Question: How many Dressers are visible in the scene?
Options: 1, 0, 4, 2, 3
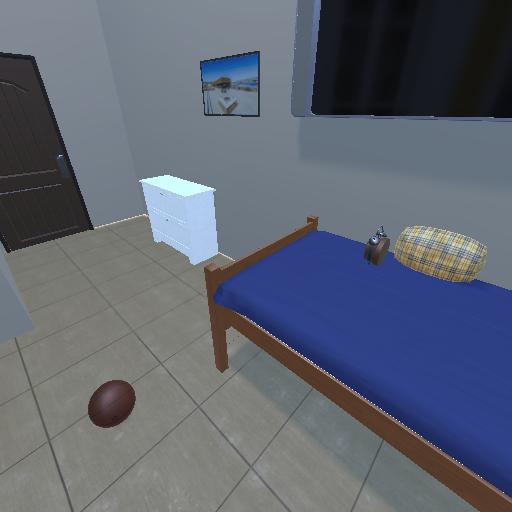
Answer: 1